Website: walmart
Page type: customer-info-address
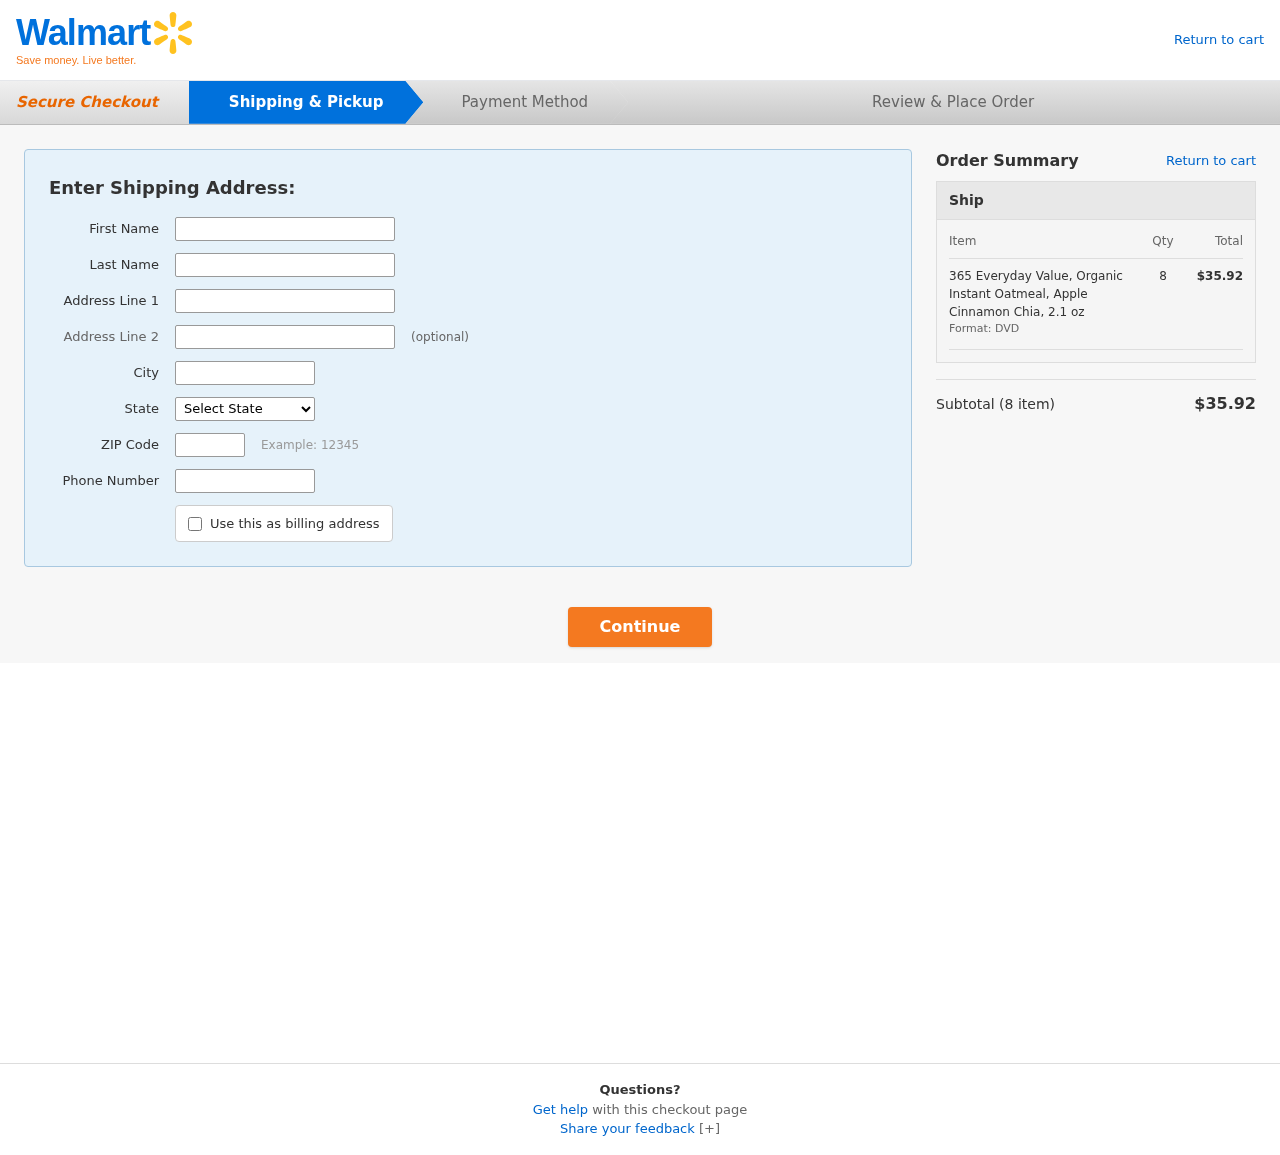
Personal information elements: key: PII_CITY
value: West Amy
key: PII_FIRSTNAME
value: Tracy
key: PII_LASTNAME
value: Henderson
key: PII_PHONE
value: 9335477798
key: PII_POSTCODE
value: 78394
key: PII_STATE
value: Minnesota
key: PII_STREET
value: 899 Caroline Forks Apt. 292
Product elements: key: PRODUCT1_NAME
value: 365 Everyday Value, Organic Instant Oatmeal, Apple Cinnamon Chia, 2.1 oz
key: PRODUCT1_QUANTITY
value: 8
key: PRODUCT1_LINE_TOTAL
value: $35.92
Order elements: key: ORDER_NUM_ITEMS
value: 8
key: ORDER_SUBTOTAL
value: $35.92